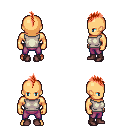
a pixel art fantasy rpg character, male body template, human, tanned skin, white sleeveless shirt, magenta pants, red mohawk hairstyle, maroon shoes, four views (front, back, left, right), 2x2 character sprite sheet, small pixel art, hard edges, no anti-aliasing